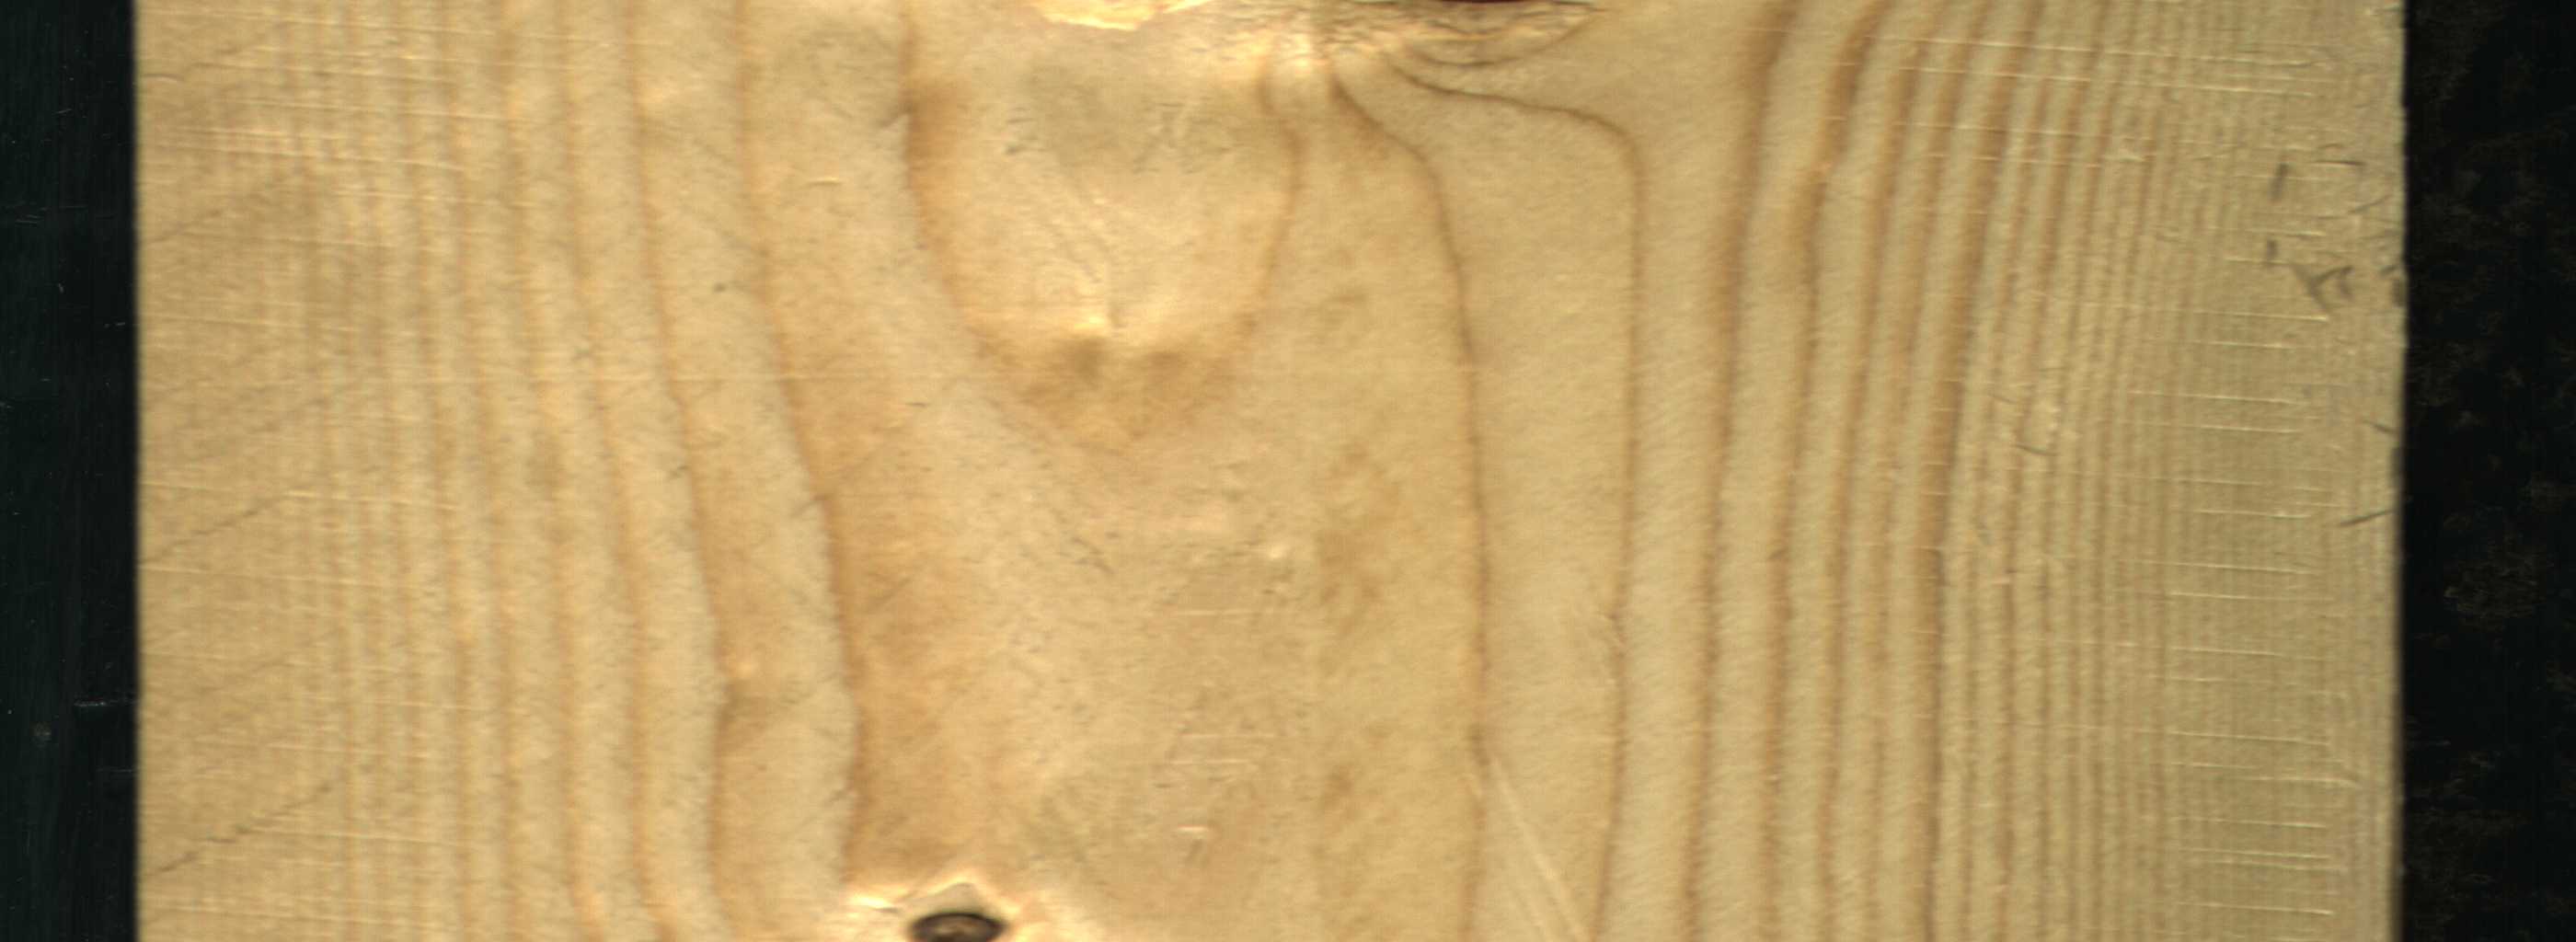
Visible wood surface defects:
Dead_Knot
Dead_Knot